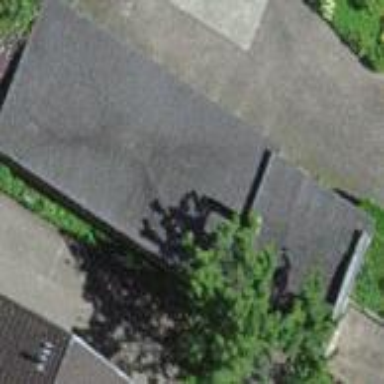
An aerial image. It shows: Group of garages.